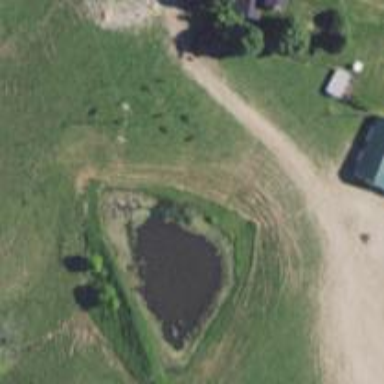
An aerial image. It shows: Peaceful pond surrounded by nature.